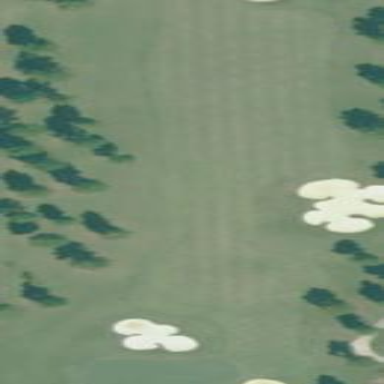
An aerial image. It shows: Golf fairway surrounded by grass.